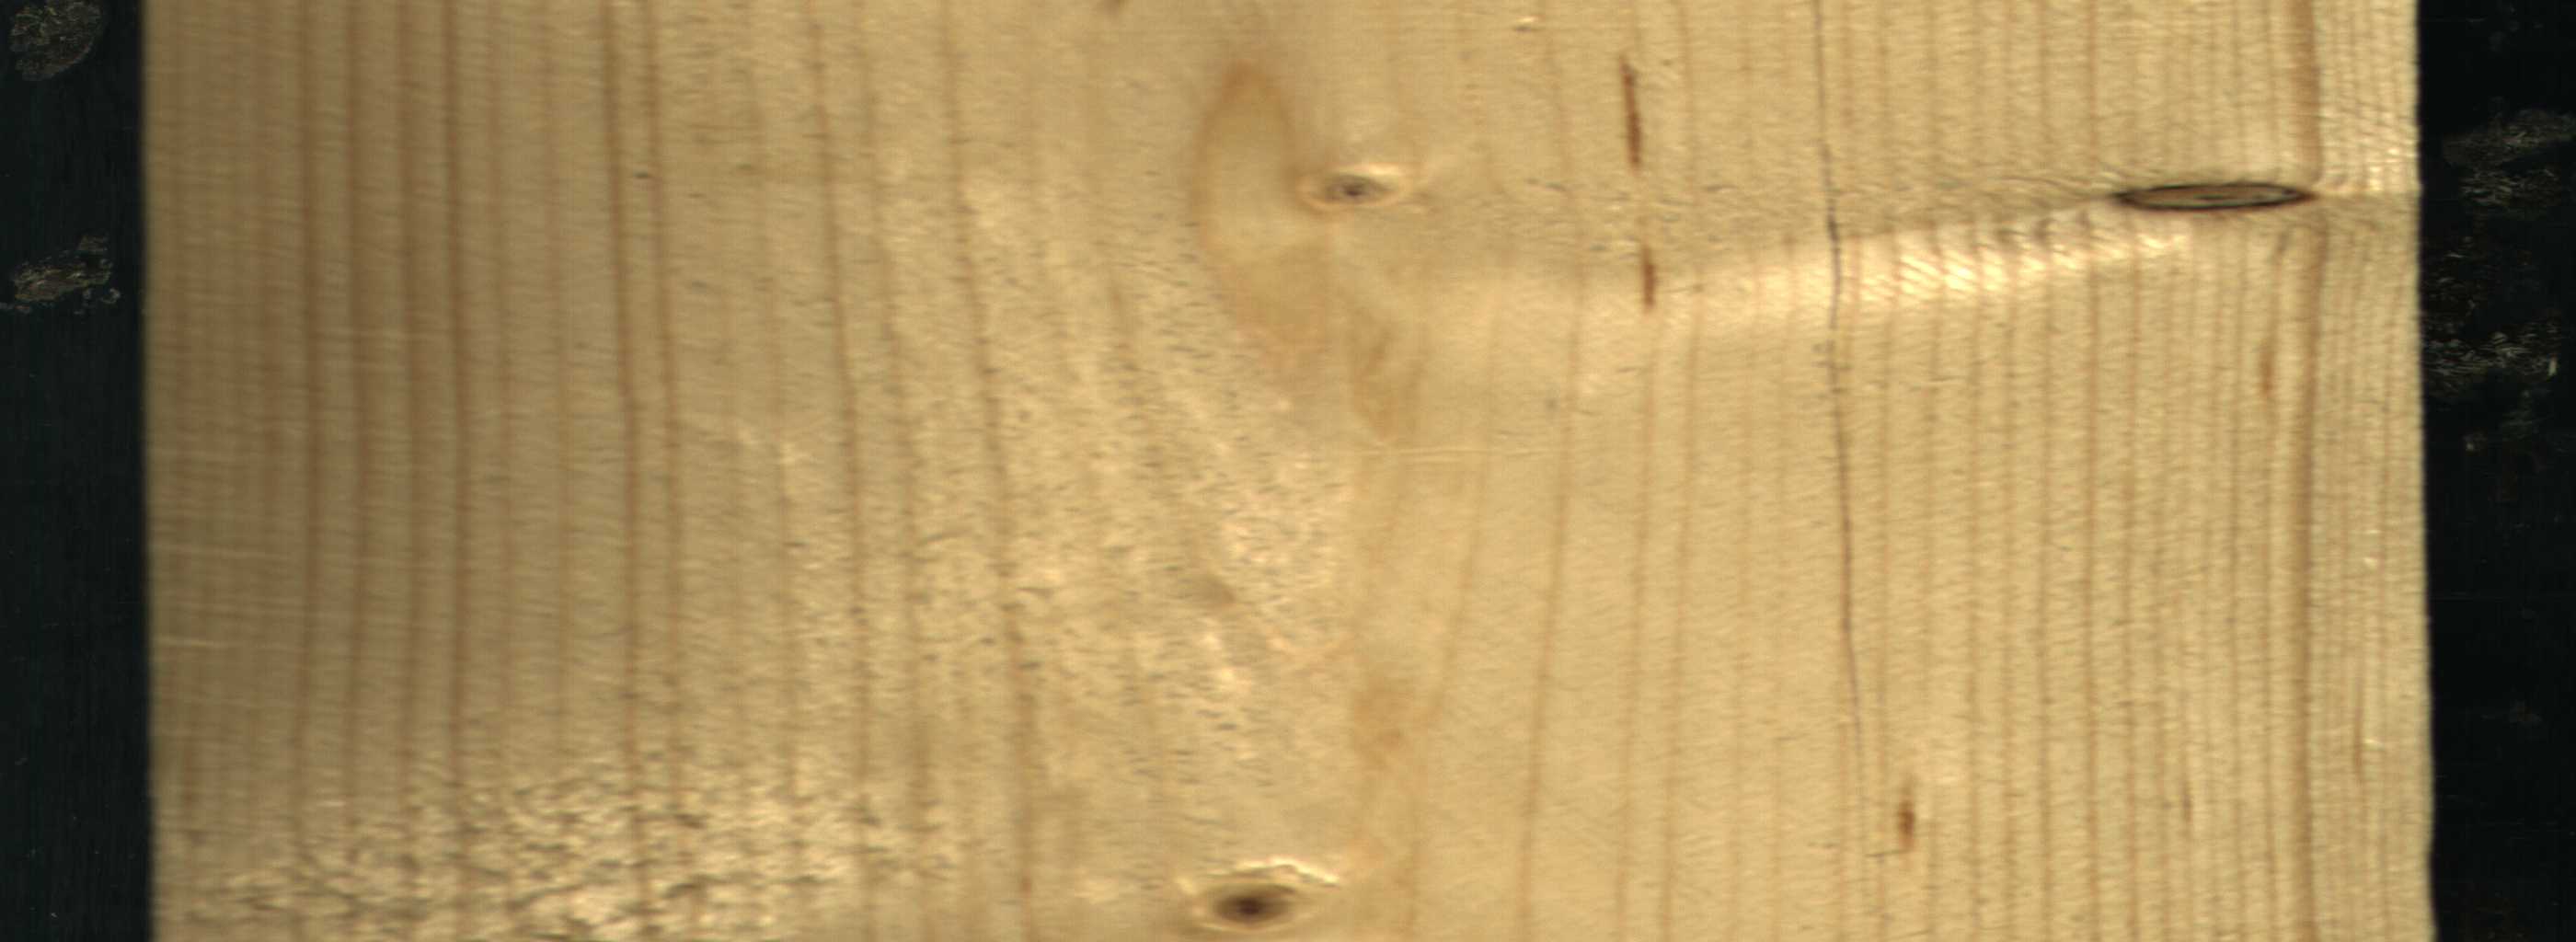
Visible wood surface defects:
resin
resin
resin
Dead_Knot
Live_Knot
Live_Knot